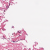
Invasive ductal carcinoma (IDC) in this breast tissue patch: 0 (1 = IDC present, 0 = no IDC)